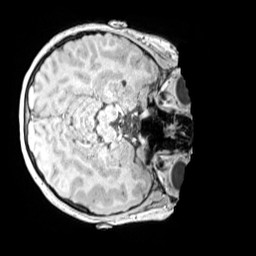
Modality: MP2RAGE
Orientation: axial
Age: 11
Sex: female
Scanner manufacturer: siemens
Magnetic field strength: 3 T
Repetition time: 4 s
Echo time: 0.00299 s